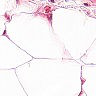
Metastatic tissue present: no